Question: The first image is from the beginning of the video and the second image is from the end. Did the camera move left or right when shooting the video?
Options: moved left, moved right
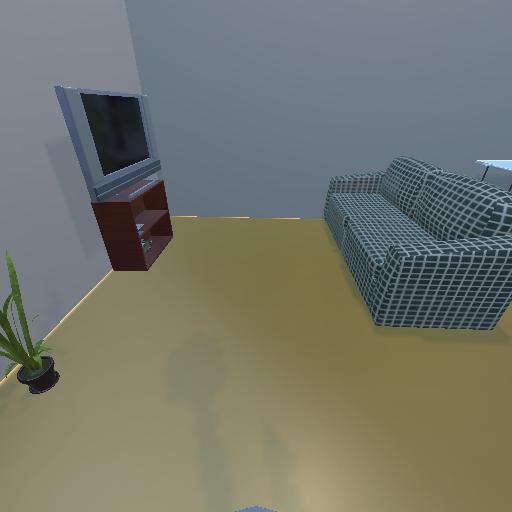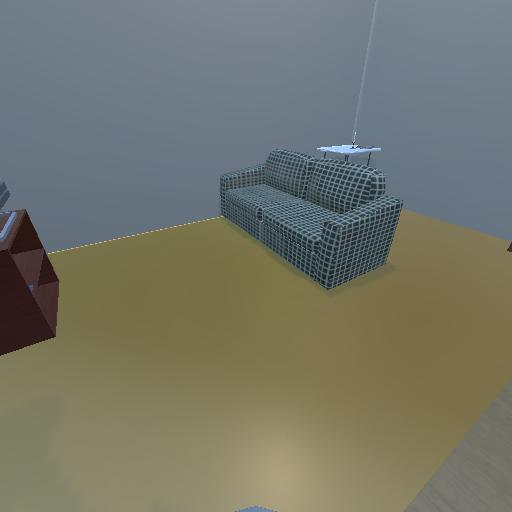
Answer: moved left